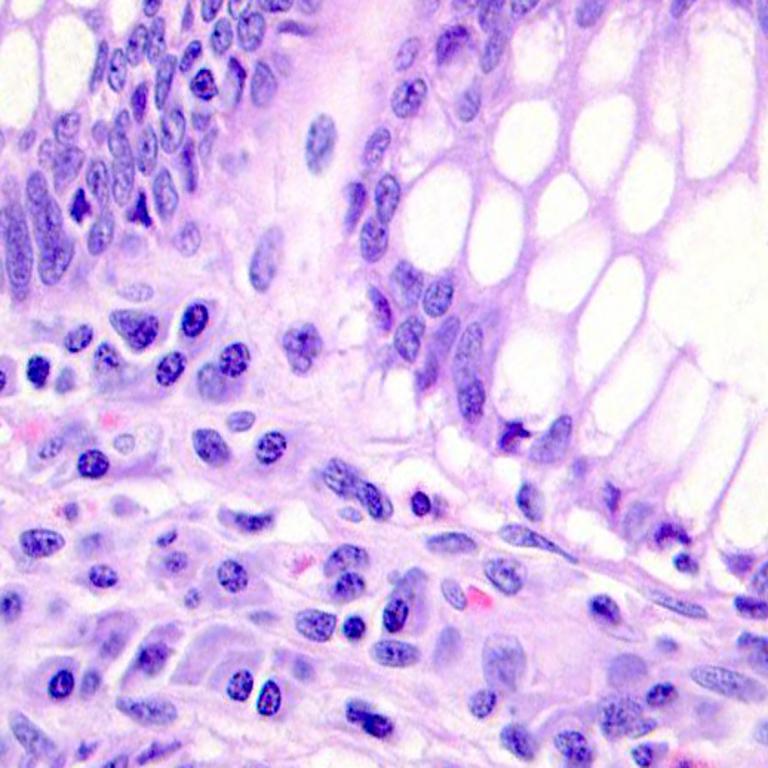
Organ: colon
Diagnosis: benign